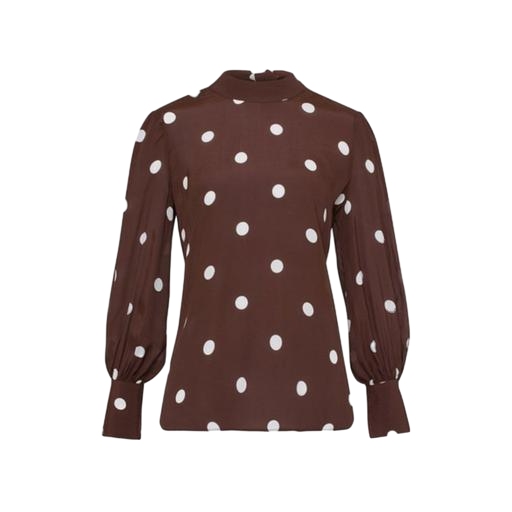
polka-dot blouse, multicolor vero moda rust high neck blouse, brown lucy tuck blouse, white background